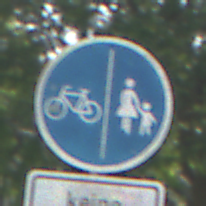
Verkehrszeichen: GetrennterRadUndGehwegRadwegLinks
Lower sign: HinweisDurchVerbaleAngabe4
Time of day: MorningAfternoon
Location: Outdoor (Urban)
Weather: PartlyCloudy
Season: NotSpecified
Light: Natural